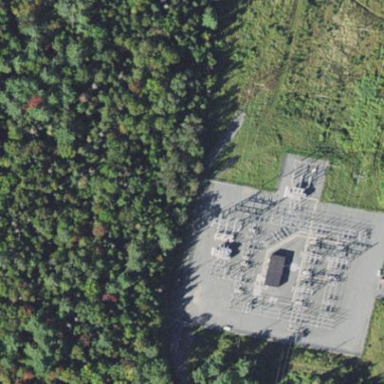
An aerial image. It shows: Transmission level substation.